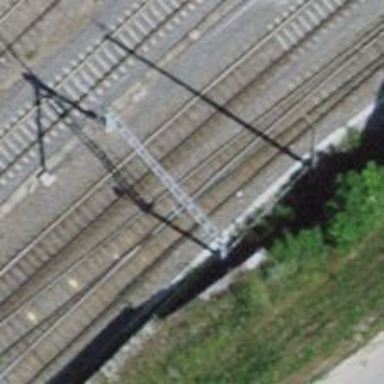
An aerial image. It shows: Single-track electrified railway siding with contact line.